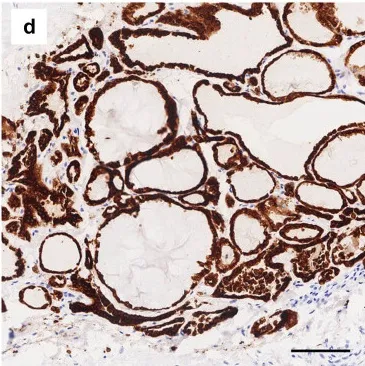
IHC staining of ectopic thyroid tissue. (d) Positive staining of TPO. The scale bar is 100 mum.
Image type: pathology (immunostaining)